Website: apple
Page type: billing-address
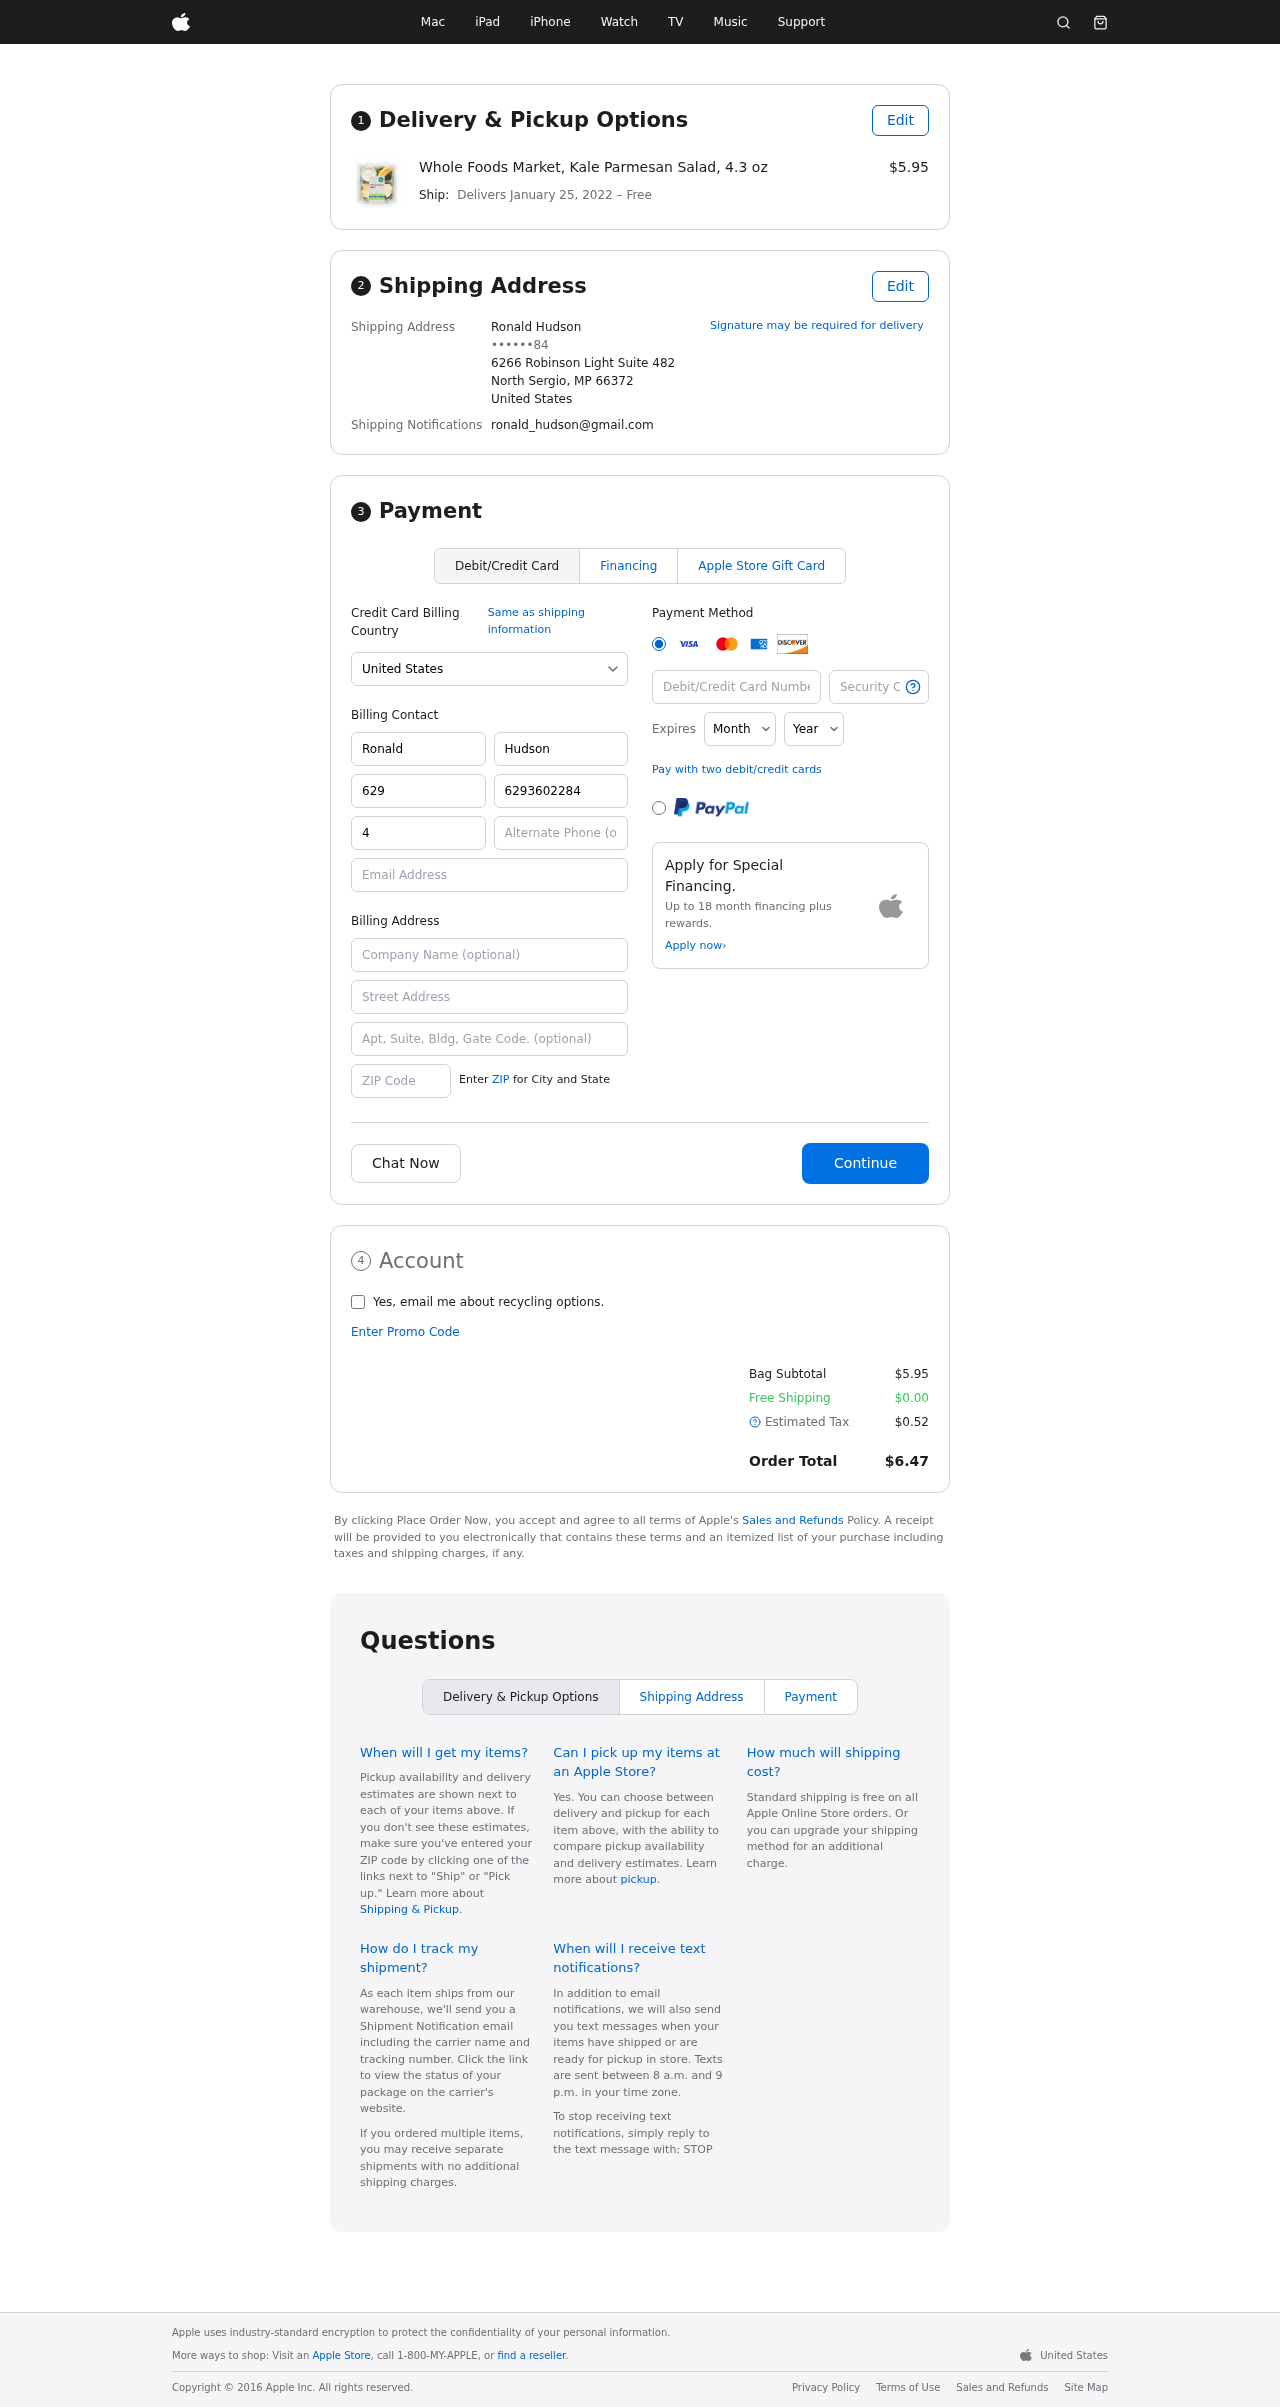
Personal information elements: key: PII_CARD_CVV
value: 104
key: PII_CARD_EXPIRY_MONTH
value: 01
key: PII_CARD_EXPIRY_YEAR
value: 30
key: PII_CARD_NUMBER
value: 6011 5585 1506 1381
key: PII_CITY_STATE_ZIP
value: North Sergio, MP 66372
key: PII_COUNTRY
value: United States
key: PII_EMAIL
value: ronald_hudson@gmail.com
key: PII_FULLNAME
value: Ronald Hudson
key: PII_STREET
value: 6266 Robinson Light Suite 482
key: PII_PHONE_MASKED
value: ••••••84
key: PII_BILLING_FIRSTNAME
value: Ronald
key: PII_BILLING_LASTNAME
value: Hudson
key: PII_BILLING_PHONE_AREA
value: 629
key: PII_BILLING_PHONE
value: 6293602284
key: PII_BILLING_PHONE_ALT_AREA
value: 458
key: PII_BILLING_PHONE_ALT
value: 4589183831
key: PII_BILLING_EMAIL
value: ronald_hudson@gmail.com
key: PII_BILLING_COMPANY
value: Brewer Group
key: PII_BILLING_STREET
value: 6266 Robinson Light Suite 482
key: PII_BILLING_POSTCODE
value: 66372
Product elements: key: PRODUCT1_NAME
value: Whole Foods Market, Kale Parmesan Salad, 4.3 oz
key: PRODUCT1_PRICE
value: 5.95
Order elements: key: ORDER_DELIVERY_DATE
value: January 25, 2022
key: ORDER_SUBTOTAL
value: $5.95
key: ORDER_SHIPPING_COST
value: $0.00
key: ORDER_TAX
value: $0.52
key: ORDER_TOTAL
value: $6.47